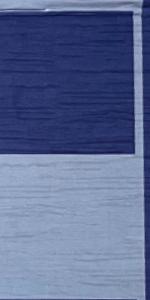
Label: Empty